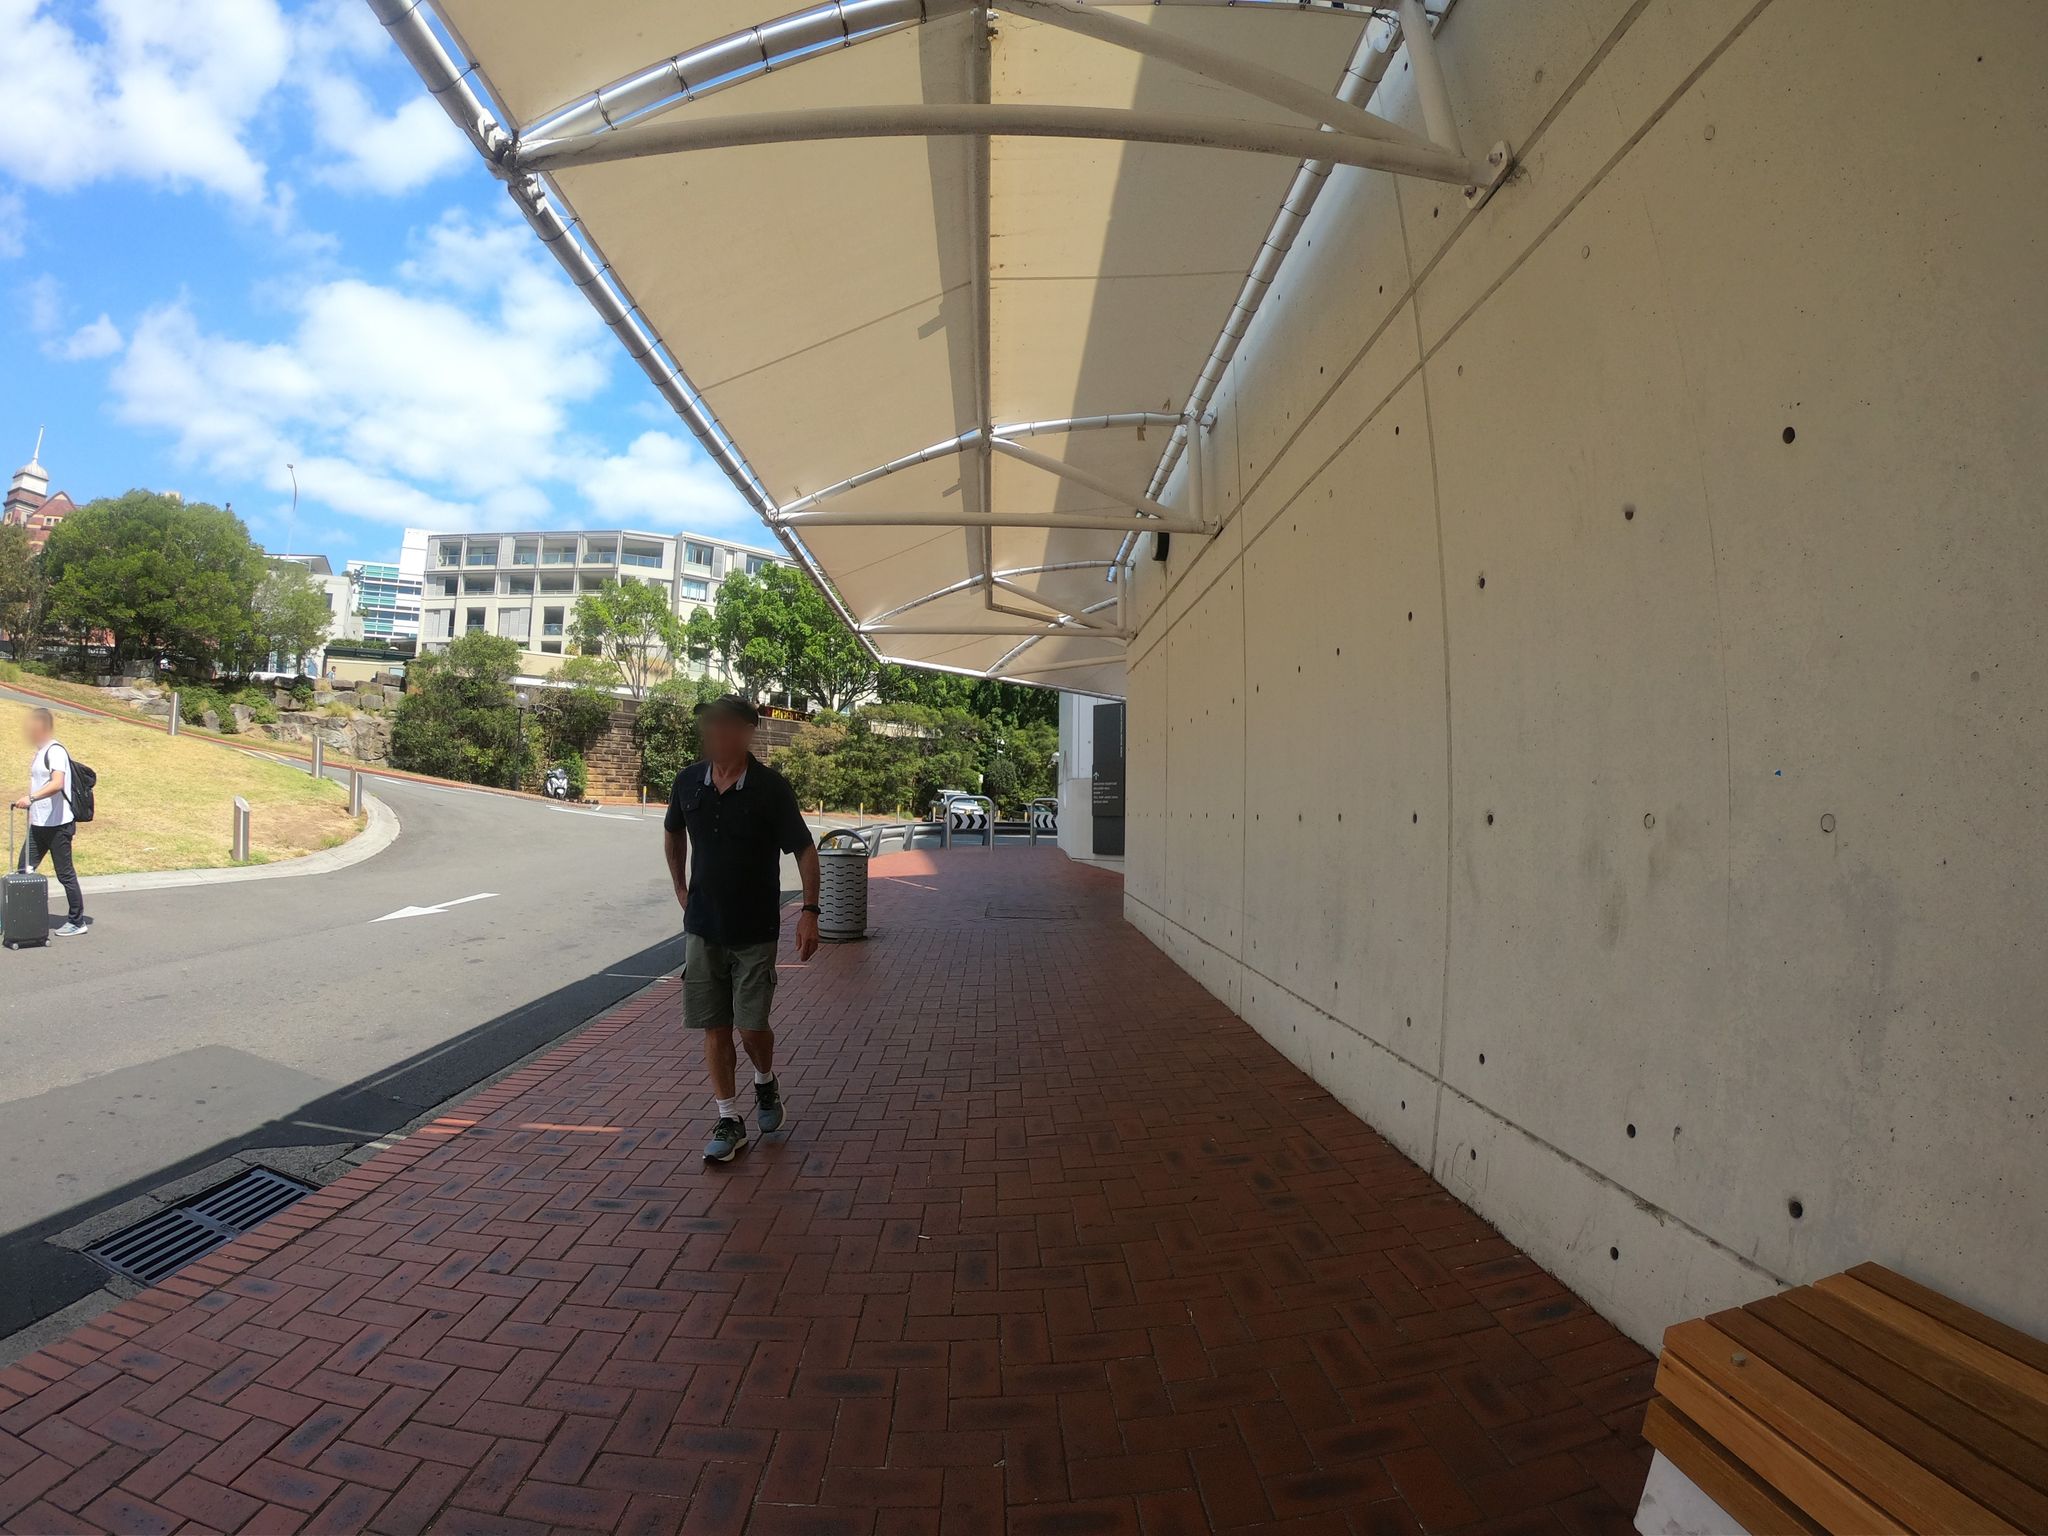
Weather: clear
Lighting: day
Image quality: good
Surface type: walking surface
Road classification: service
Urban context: urban centre
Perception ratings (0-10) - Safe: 4.89, Lively: 6.59, Beautiful: 2.51, Boring: 9.23, Depressing: 5.86, Wealthy: 2.67